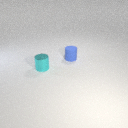
small cyan metal cylinder in front of small blue rubber cylinder